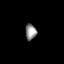
Tissue: lung
Cell type: Fibroblasts
Senescence score: 0.6627
Nuclear area (px): 173
Mean DAPI intensity: 143.705